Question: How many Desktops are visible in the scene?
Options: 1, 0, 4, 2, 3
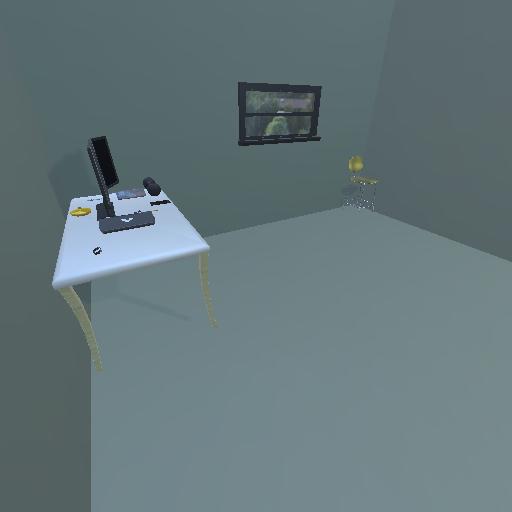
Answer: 1